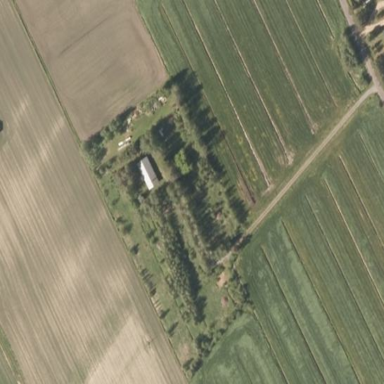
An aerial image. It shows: Farmyard area.